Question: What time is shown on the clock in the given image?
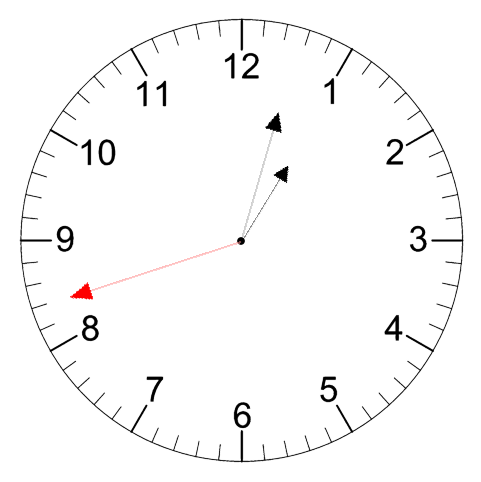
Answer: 01:02:42